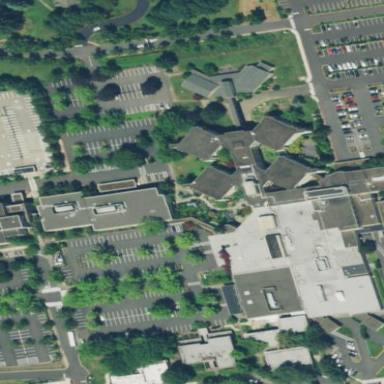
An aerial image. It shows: Healthcare facility identified as hospital.